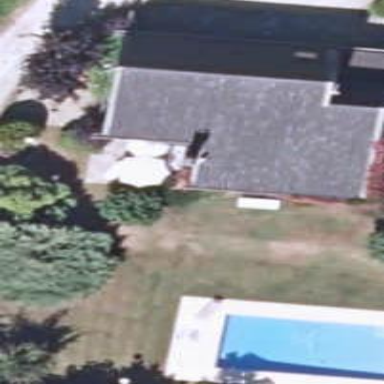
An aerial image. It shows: Simple and straightforward house.